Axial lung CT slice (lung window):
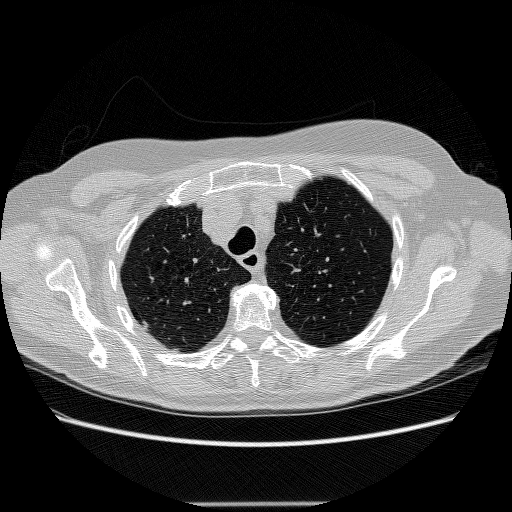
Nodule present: no